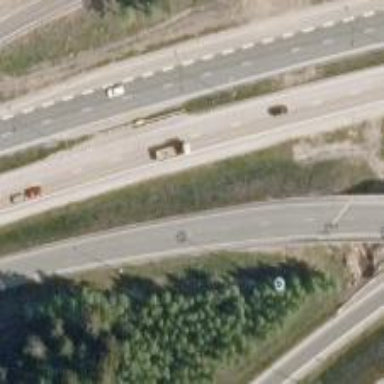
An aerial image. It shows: Asphalt motorway link.